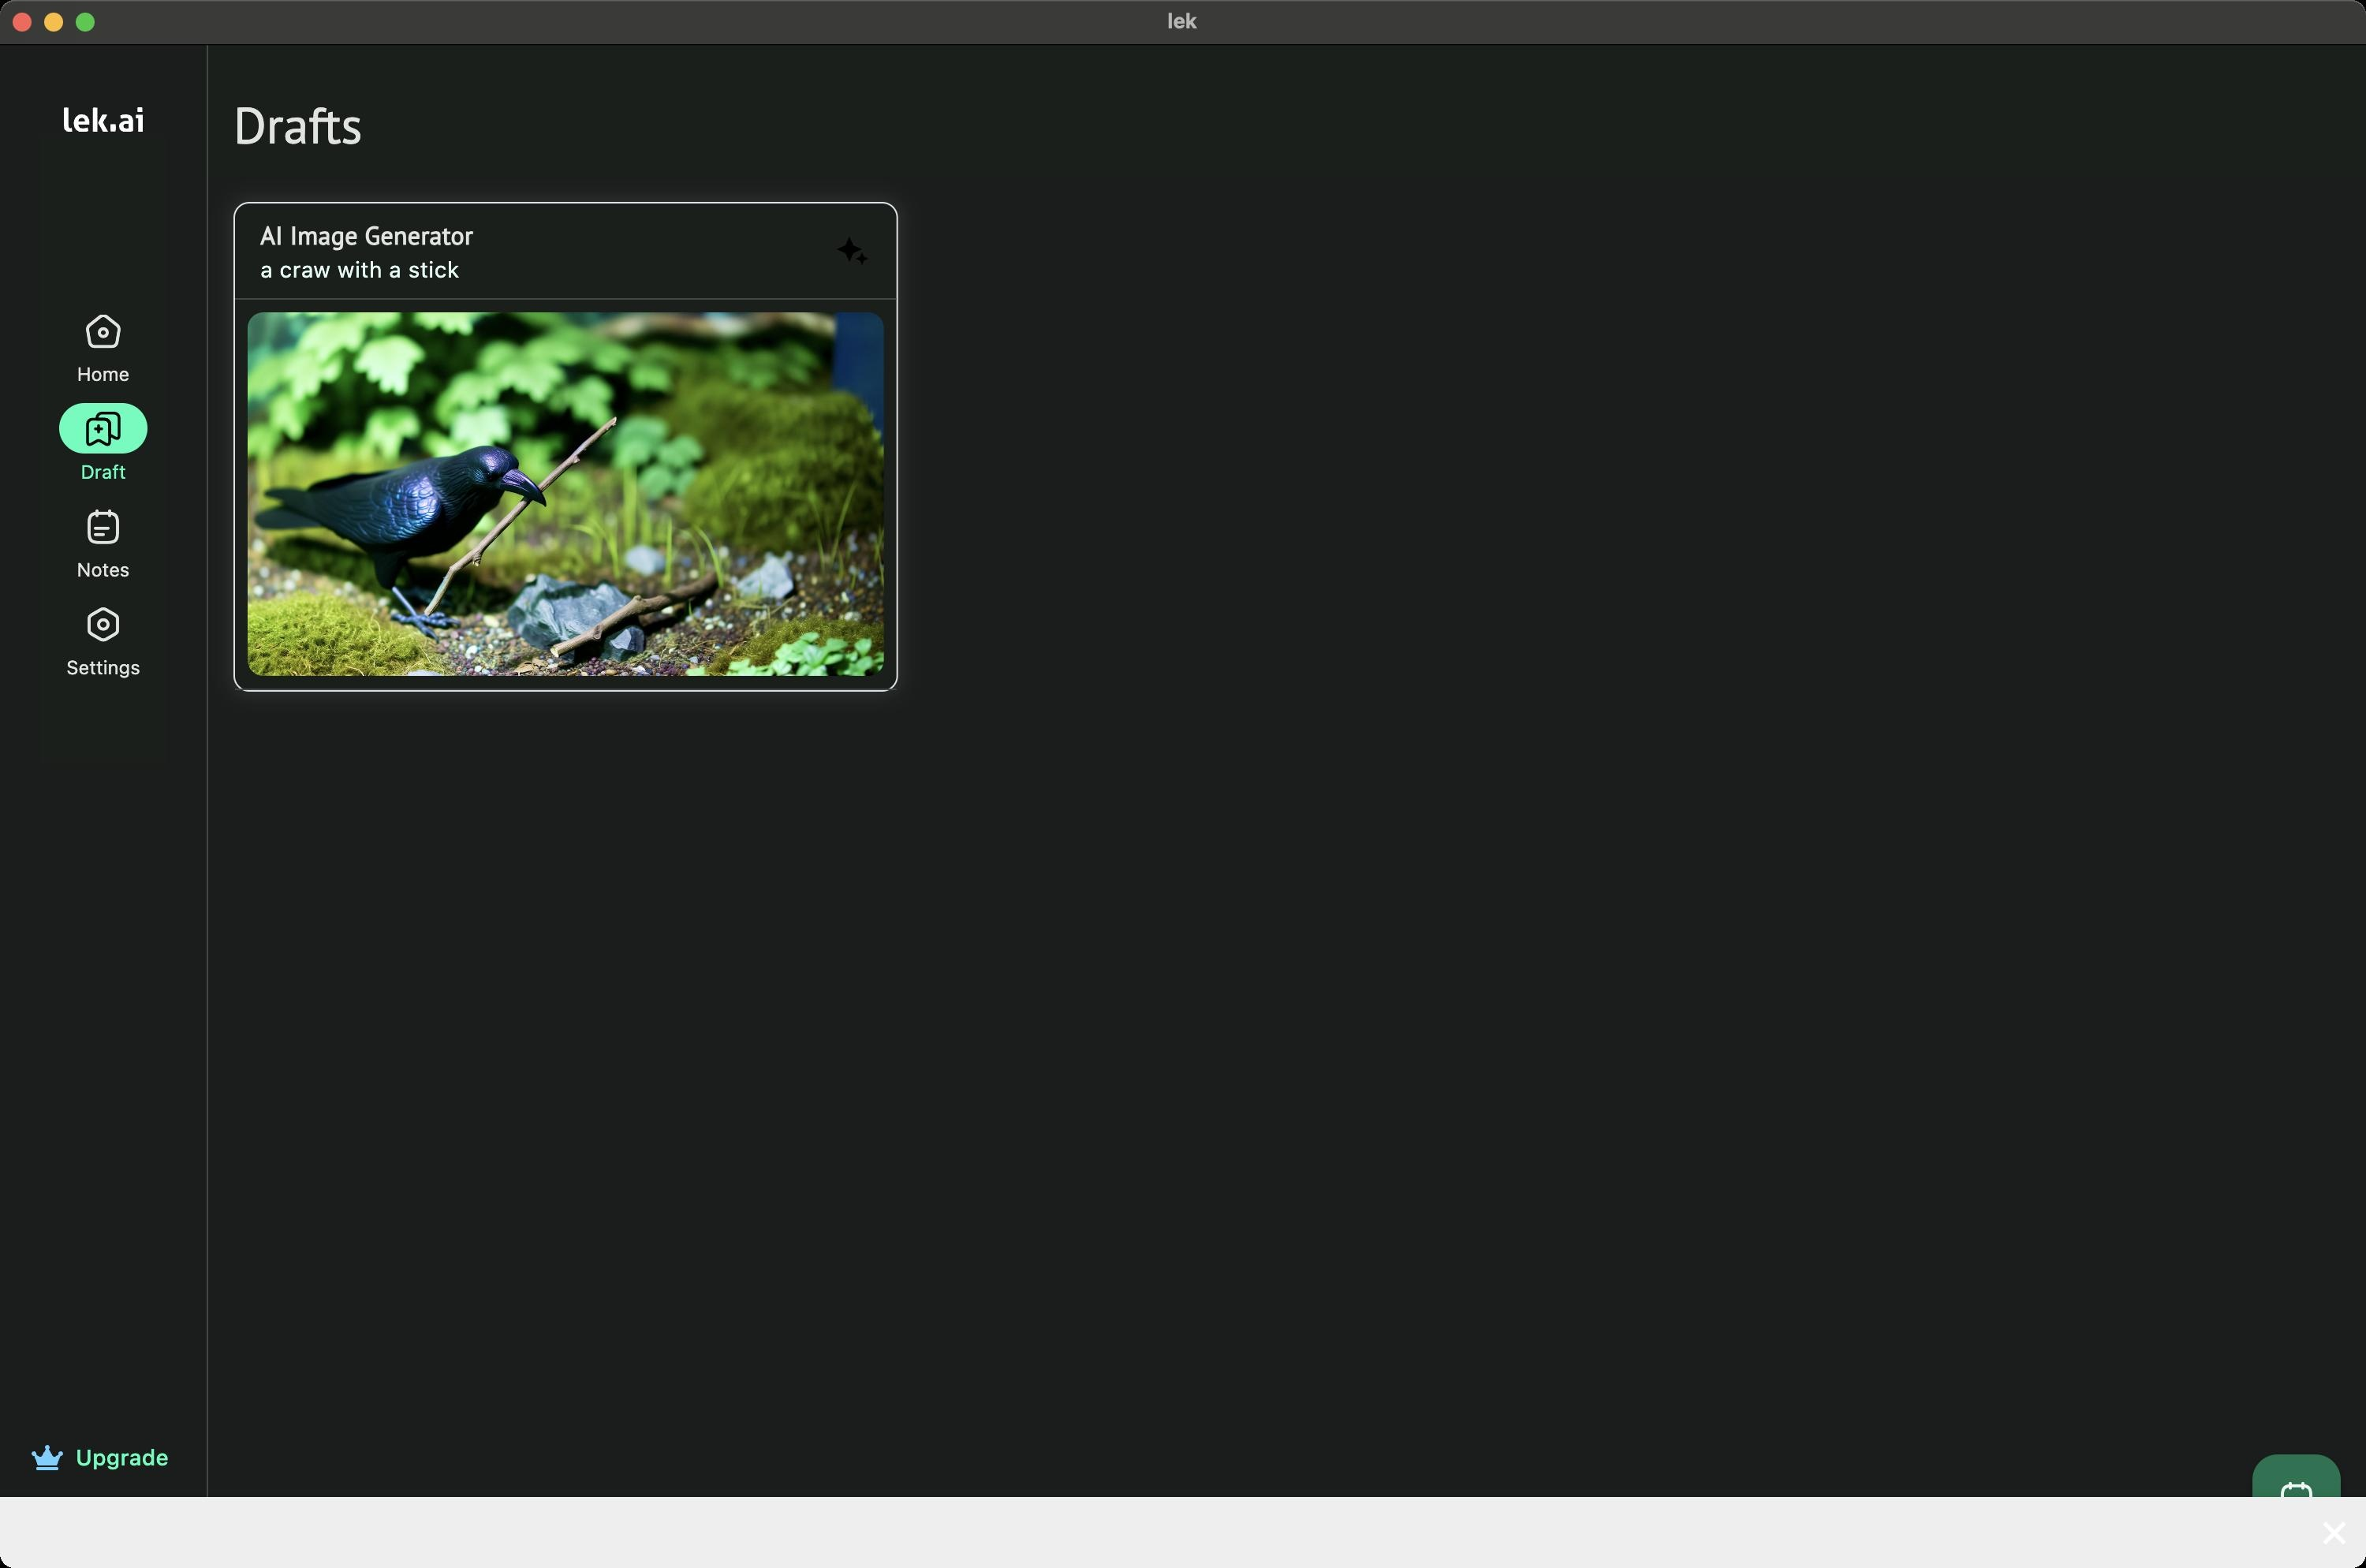
Accessibility tree:
{"name": "lek", "role": "AXWindow", "description": null, "role_description": "standard window", "value": null, "position": "270.00;49.00", "size": "1500;994", "children": [{"name": null, "role": "AXGroup", "description": "lek", "role_description": "group", "value": null, "position": "0.00;28.00", "size": "1500;966", "children": []}, {"name": null, "role": "AXButton", "description": null, "role_description": "close button", "value": null, "position": "7.00;6.00", "size": "14;16", "children": []}, {"name": null, "role": "AXButton", "description": null, "role_description": "full screen button", "value": null, "position": "47.00;6.00", "size": "14;16", "children": [{"name": null, "role": "AXGroup", "description": null, "role_description": "group", "value": null, "position": "47.00;6.00", "size": "14;16", "children": [{"name": null, "role": "AXGroup", "description": null, "role_description": "group", "value": null, "position": "47.00;6.00", "size": "14;16", "children": []}]}]}, {"name": null, "role": "AXButton", "description": null, "role_description": "minimize button", "value": null, "position": "27.00;6.00", "size": "14;16", "children": []}, {"name": null, "role": "AXStaticText", "description": null, "role_description": "text", "value": "lek", "position": "738.00;5.00", "size": "24;16", "children": []}]}